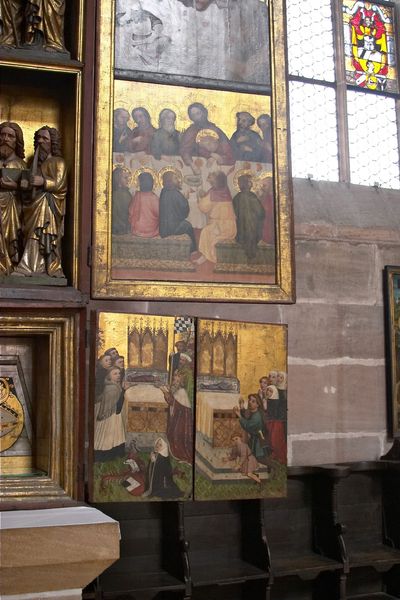
Titel: Deocarus-Altar in St. Lorenz in Nürnberg
Künstler: Nachfolge des Meister des Deichster-Altars
Standort: Nürnberg, St. Lorenz (EU - D - B)
Schlagwörter: gemälde, frauen, menschen, sitzen, bunt, fenster, stühle, fächer, rahmen, tod, tot, kirche, gewänder, bilder, farbe, bett, gebet, altar, bestuhlung, glasfenster, ikone, auststellung, plätze, gleich, stühel, bleiverglasung, altat, chorstuhl, tryptchon